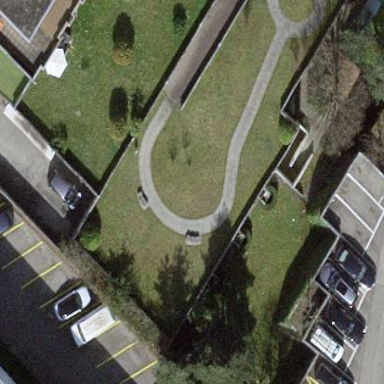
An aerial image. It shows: Garden that is leisure land.